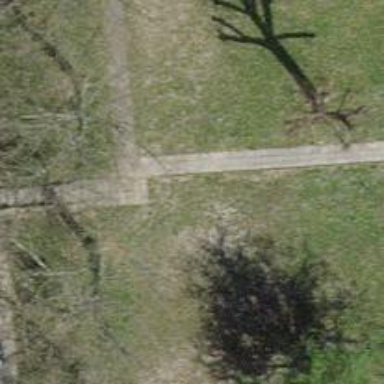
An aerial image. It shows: Paved footway.